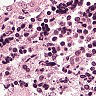
Metastatic tissue present: no